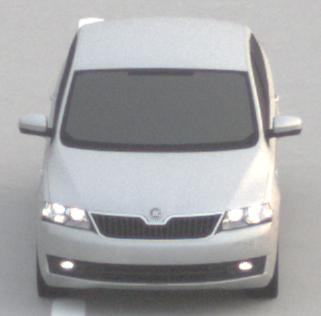
Make: Skoda
Model: Rapid
Detailed model: Rapid 1.2 Active Limousine
Model produced from: 2012/10
Model produced until: 2015/04
Doors: 5
Color: white
Road condition: dry road
Daytime: sunrise or sunset
Contrast: low contrast